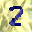
Label: 2